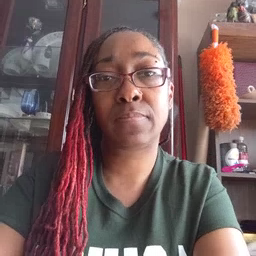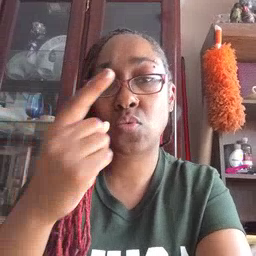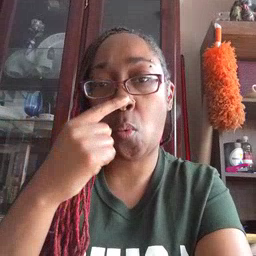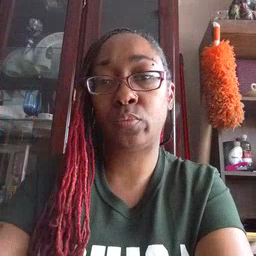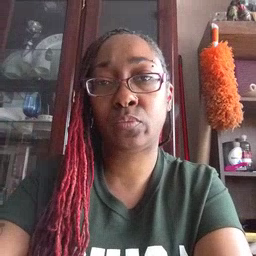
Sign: nose